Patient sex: F
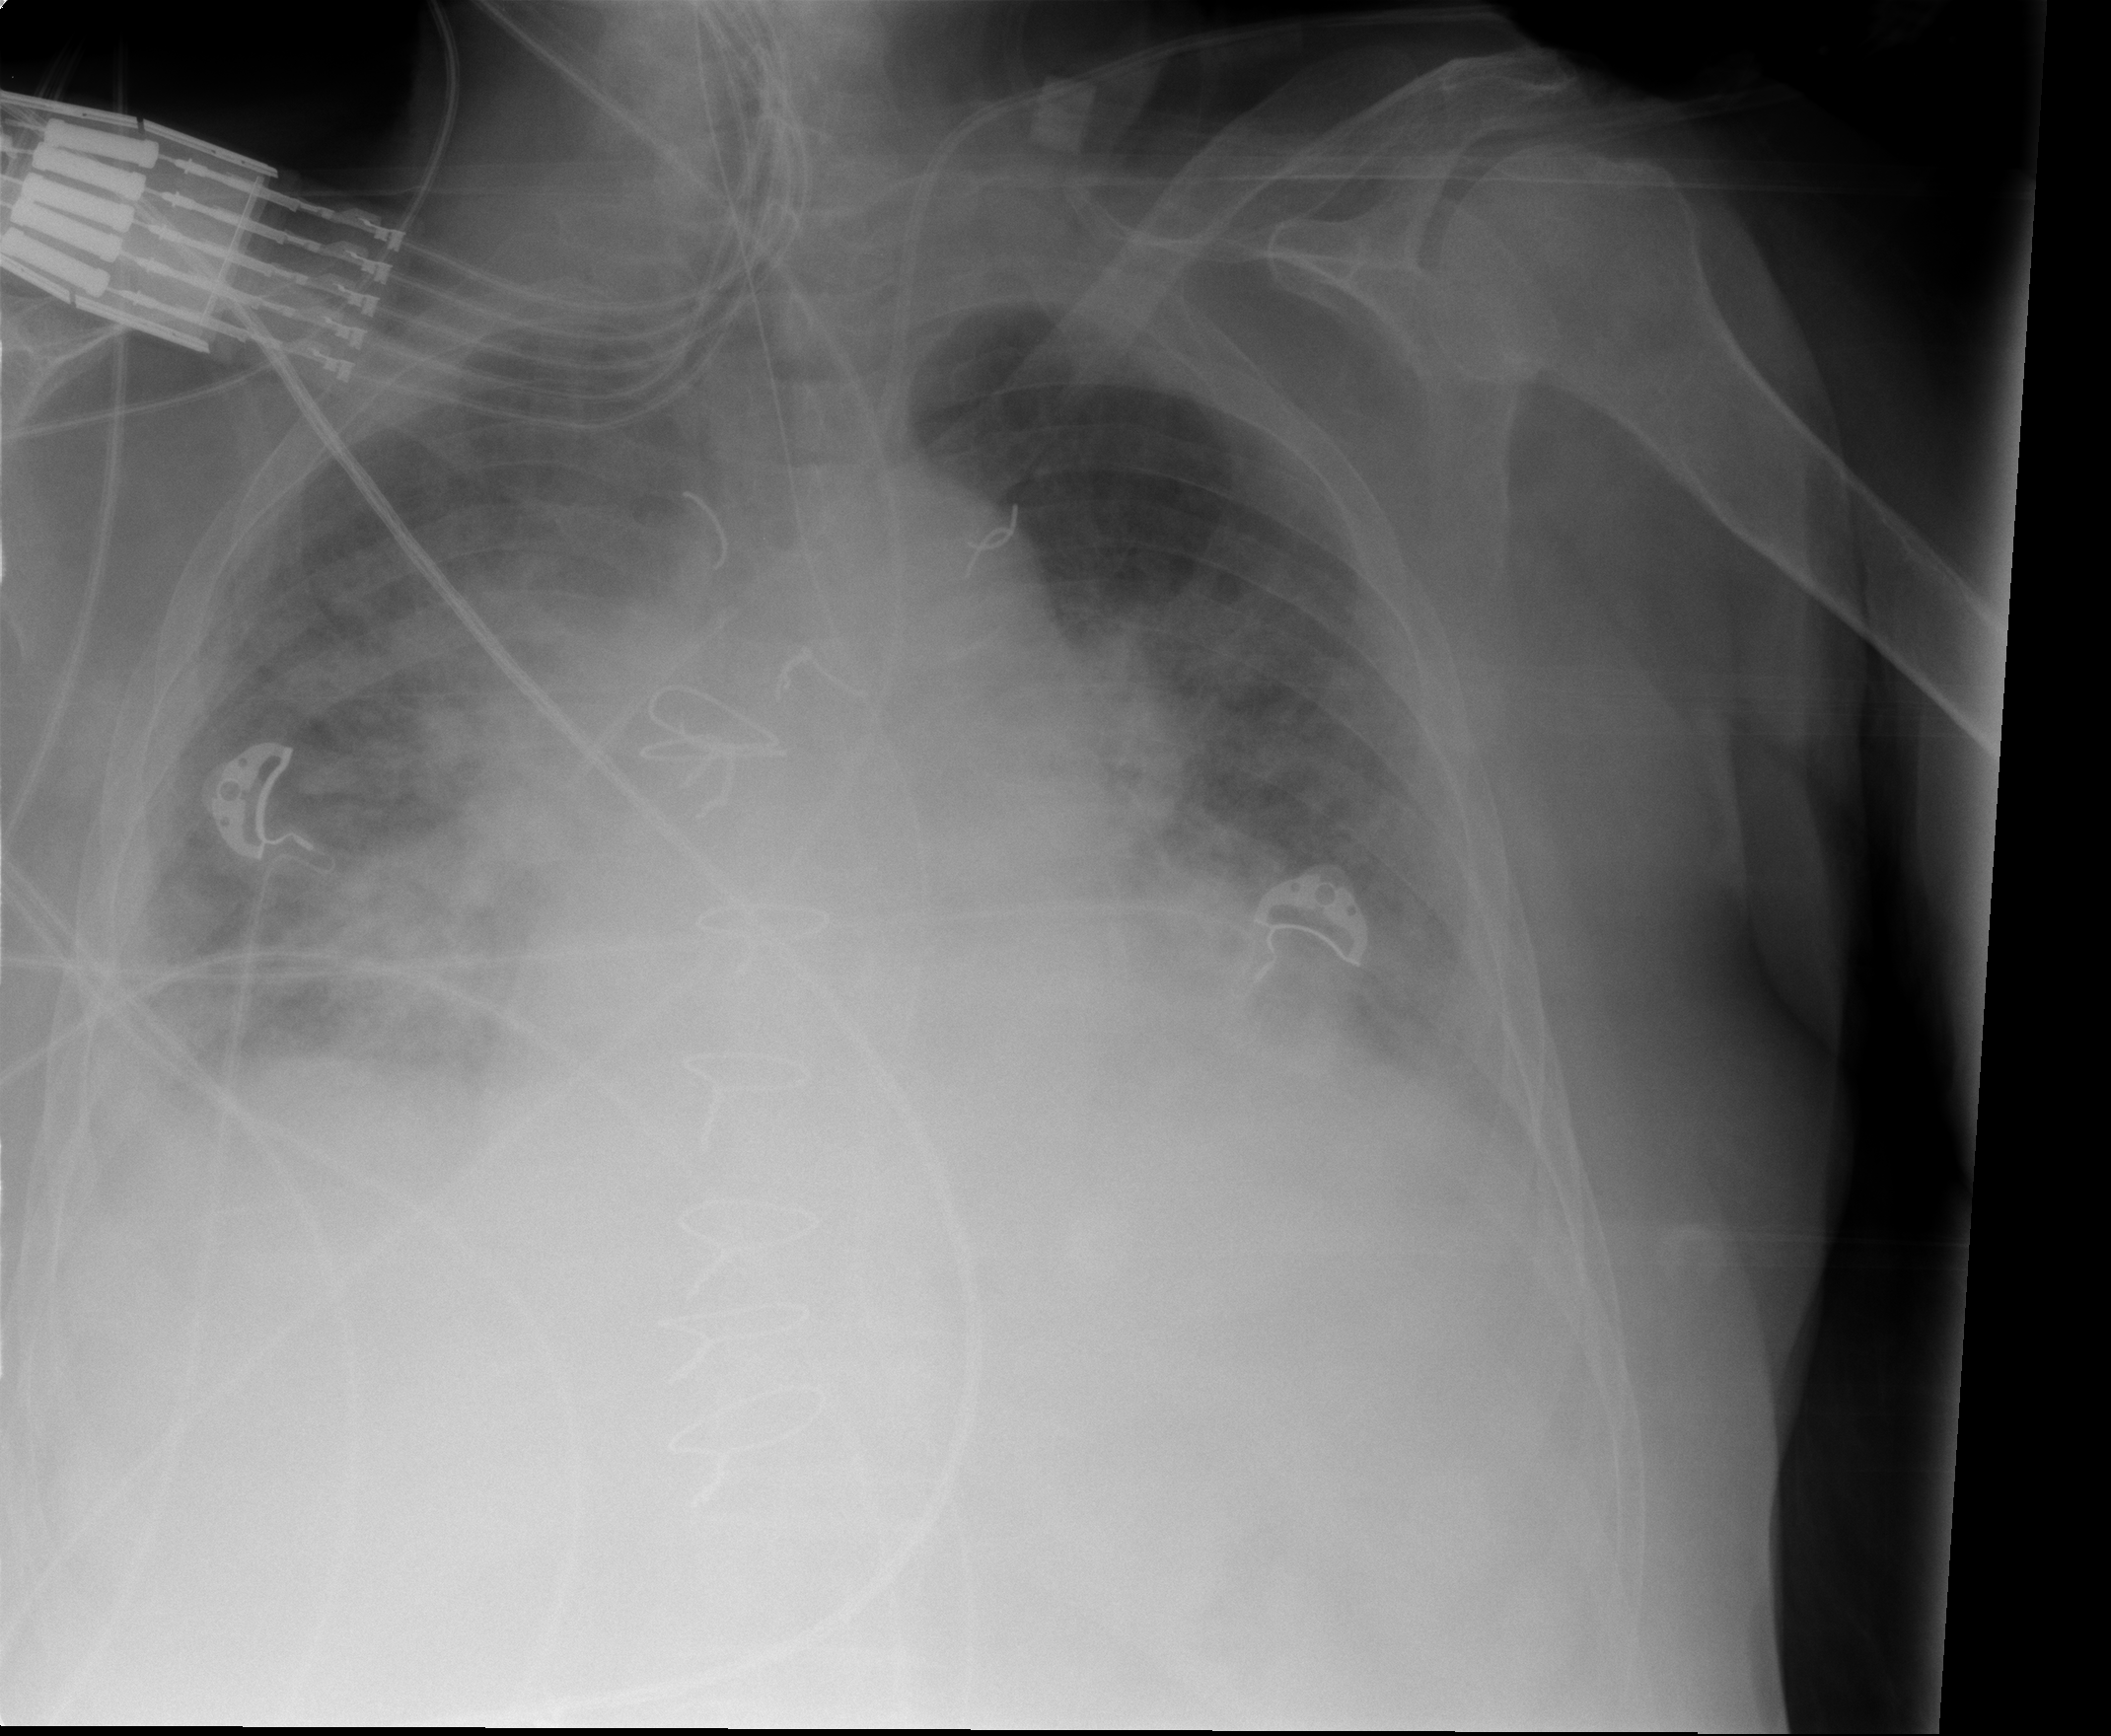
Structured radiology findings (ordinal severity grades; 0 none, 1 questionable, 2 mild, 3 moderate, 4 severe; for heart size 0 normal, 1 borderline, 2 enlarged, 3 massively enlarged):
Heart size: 2
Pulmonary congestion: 3
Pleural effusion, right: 2
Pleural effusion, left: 2
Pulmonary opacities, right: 3
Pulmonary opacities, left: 3
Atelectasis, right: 2
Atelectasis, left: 2